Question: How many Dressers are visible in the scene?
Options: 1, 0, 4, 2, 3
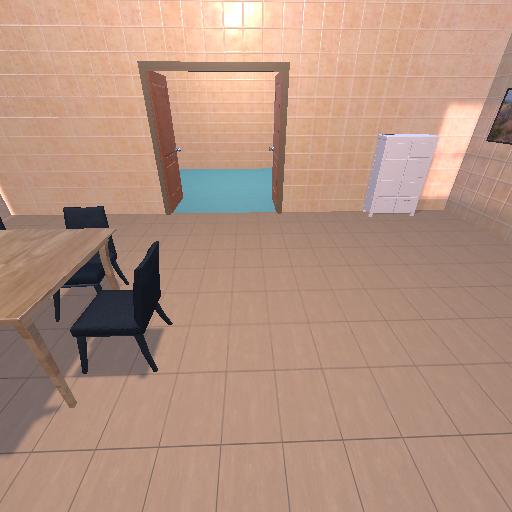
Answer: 1